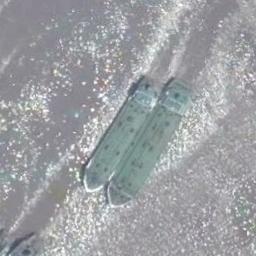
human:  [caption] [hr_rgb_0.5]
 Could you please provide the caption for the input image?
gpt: The two ships are sailing in the yellow water .

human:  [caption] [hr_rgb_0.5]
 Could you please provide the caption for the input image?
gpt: There are two ships at sea .

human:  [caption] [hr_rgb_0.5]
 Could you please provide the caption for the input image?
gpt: There are three ships in the green water .

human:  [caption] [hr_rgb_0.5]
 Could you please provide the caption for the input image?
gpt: Two green tankers are driving on the gray-blue sea .

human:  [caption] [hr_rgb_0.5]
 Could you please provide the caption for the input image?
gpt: There are two green ships on the river .